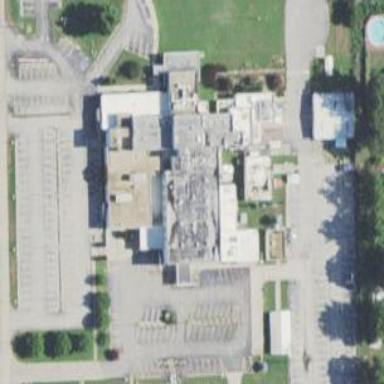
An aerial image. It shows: Hospital.